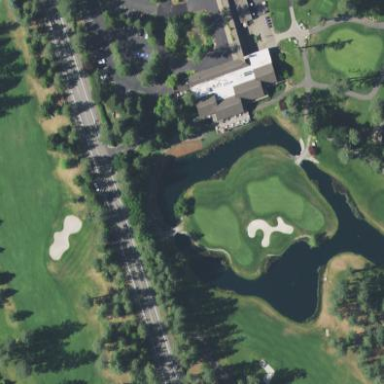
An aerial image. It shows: Water hazard on golf course. The hazard is natural water feature.